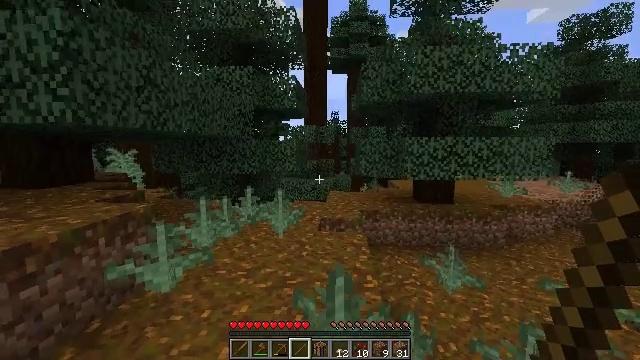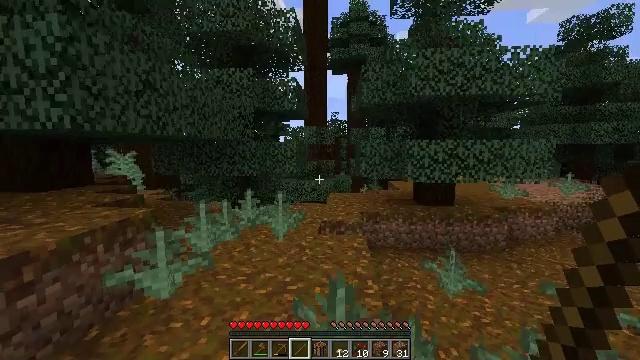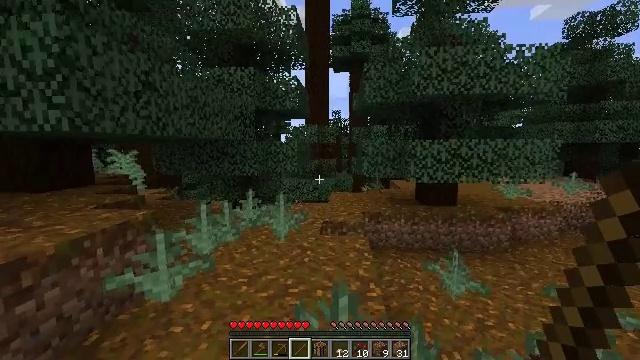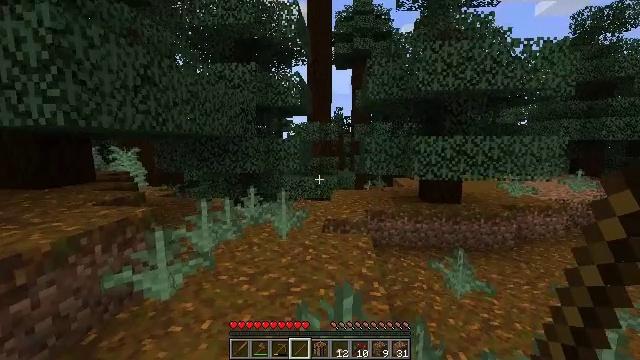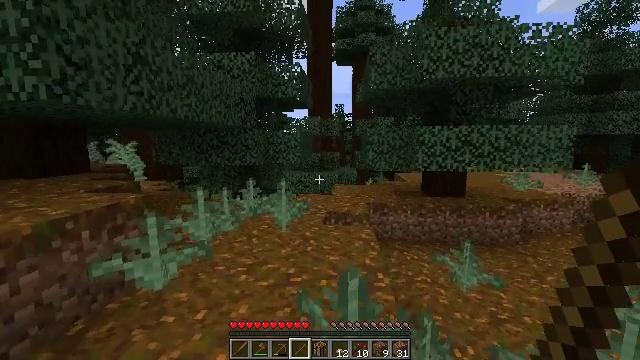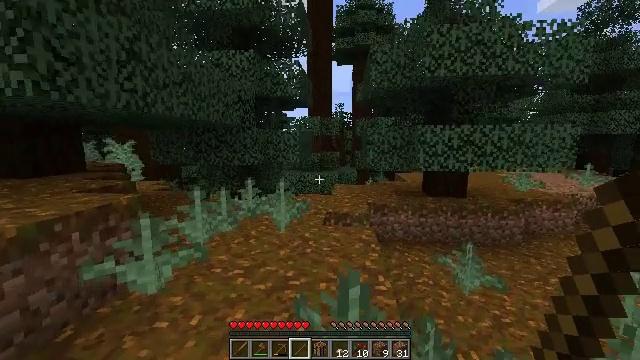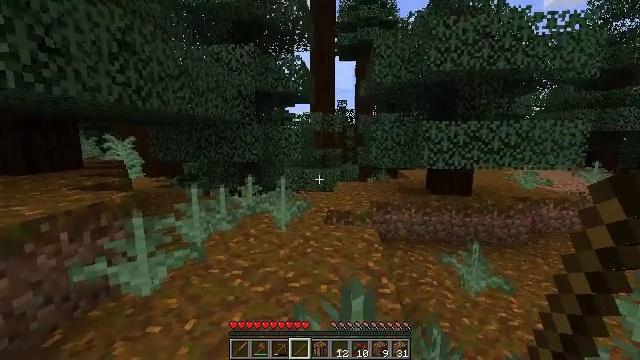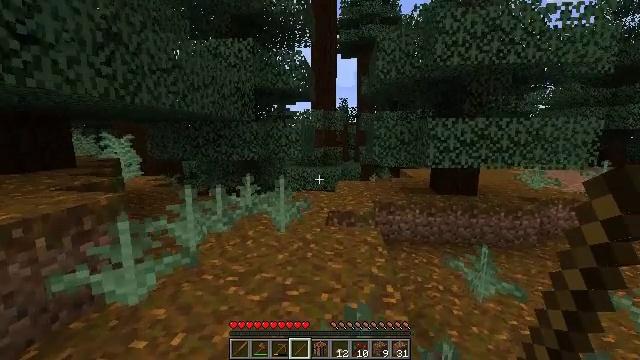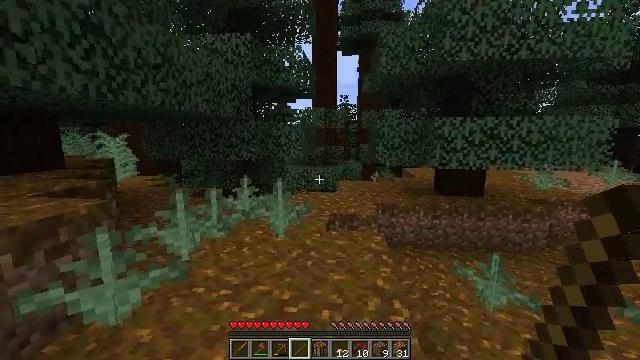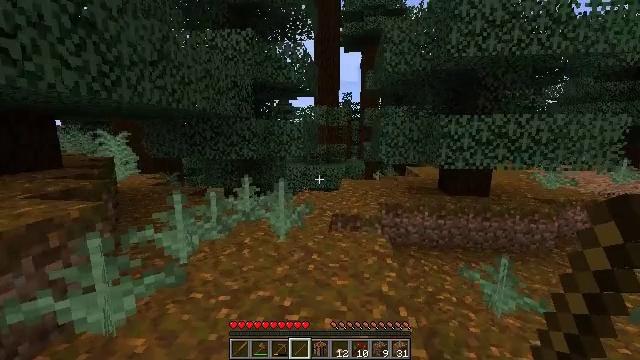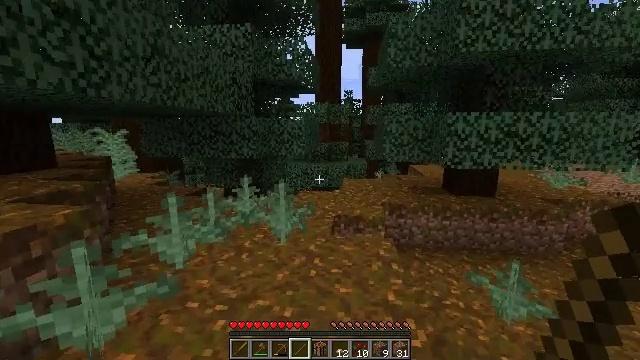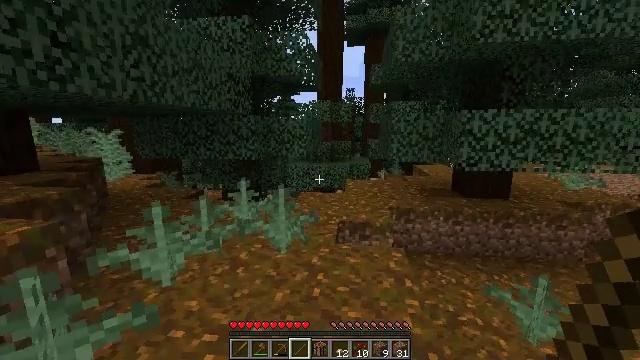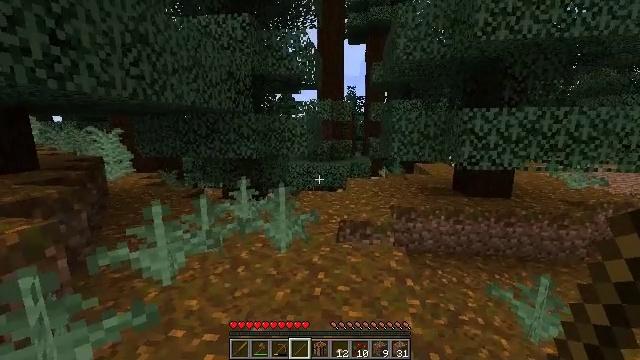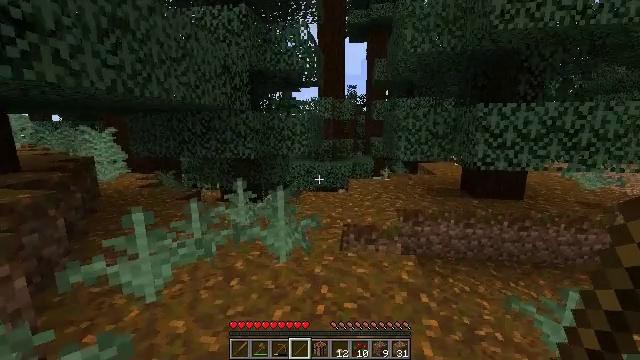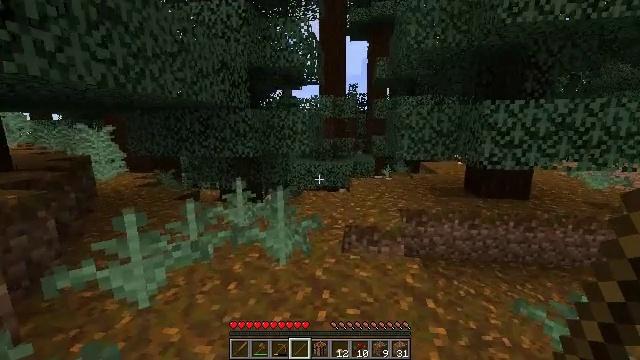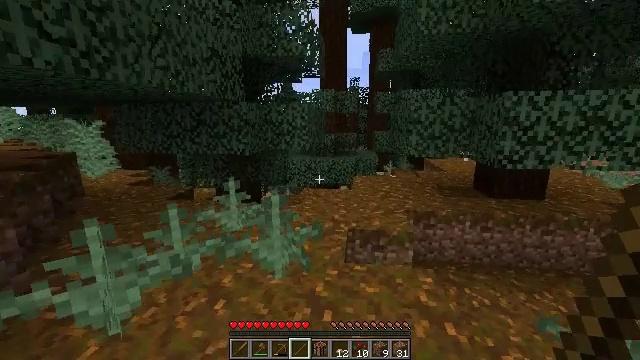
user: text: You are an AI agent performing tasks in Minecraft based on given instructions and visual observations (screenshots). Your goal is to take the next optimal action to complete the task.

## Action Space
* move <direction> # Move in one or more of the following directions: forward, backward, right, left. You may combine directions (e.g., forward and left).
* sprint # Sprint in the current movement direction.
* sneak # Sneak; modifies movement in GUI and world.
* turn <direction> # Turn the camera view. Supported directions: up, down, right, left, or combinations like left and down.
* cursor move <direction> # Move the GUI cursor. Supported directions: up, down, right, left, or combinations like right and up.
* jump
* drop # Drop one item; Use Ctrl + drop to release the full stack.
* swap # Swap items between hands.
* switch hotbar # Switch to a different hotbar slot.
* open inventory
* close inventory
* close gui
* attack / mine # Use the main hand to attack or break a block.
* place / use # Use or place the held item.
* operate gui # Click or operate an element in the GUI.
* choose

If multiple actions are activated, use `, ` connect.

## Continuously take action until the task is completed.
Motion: motion action
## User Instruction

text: Mine the red mushroom for crafting or food.
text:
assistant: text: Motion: move forward, jump
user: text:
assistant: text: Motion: move forward
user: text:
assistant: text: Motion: move forward
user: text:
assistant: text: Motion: move forward
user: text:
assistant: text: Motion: move forward
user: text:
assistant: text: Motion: move forward
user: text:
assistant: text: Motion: move forward
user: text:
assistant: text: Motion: move forward
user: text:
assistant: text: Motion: move forward
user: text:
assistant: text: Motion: move forward
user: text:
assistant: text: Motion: move forward
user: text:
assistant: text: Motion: move forward
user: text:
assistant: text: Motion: move forward
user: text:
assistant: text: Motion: move forward
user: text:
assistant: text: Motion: move forward
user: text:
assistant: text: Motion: move forward
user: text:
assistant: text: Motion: move forward
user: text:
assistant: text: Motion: move forward
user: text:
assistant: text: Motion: move forward
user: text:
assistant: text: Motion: move forward
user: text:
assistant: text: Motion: move forward
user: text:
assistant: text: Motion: move forward
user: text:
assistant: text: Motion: move forward
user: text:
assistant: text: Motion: move forward
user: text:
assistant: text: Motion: move forward
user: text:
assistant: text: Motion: move forward
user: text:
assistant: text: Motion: move forward, turn right
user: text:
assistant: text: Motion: move forward, turn right
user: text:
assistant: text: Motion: move forward
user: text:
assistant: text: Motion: move forward